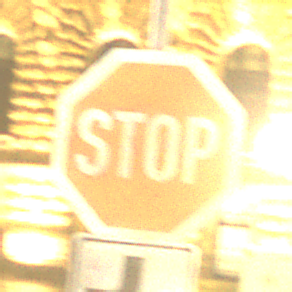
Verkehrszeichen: Stop
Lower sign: VerlaufVorfahrtsstrasse2
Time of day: Night
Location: Outdoor (Urban)
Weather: Overcast
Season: NotSpecified
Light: Artificial